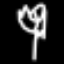
Label: leaf